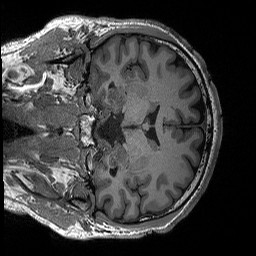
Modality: T1w
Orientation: coronal
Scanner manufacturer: siemens
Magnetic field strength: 3 T
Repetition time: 2.3 s
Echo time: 0.00294 s